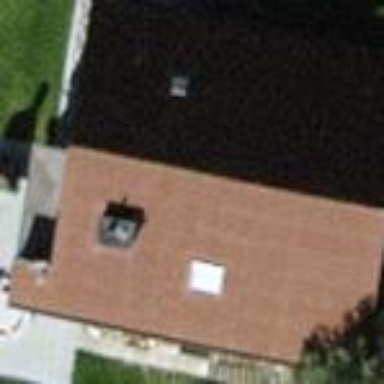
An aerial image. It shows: Gabled roof house.